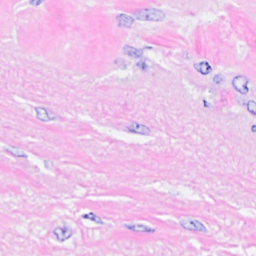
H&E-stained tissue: Breast